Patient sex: M
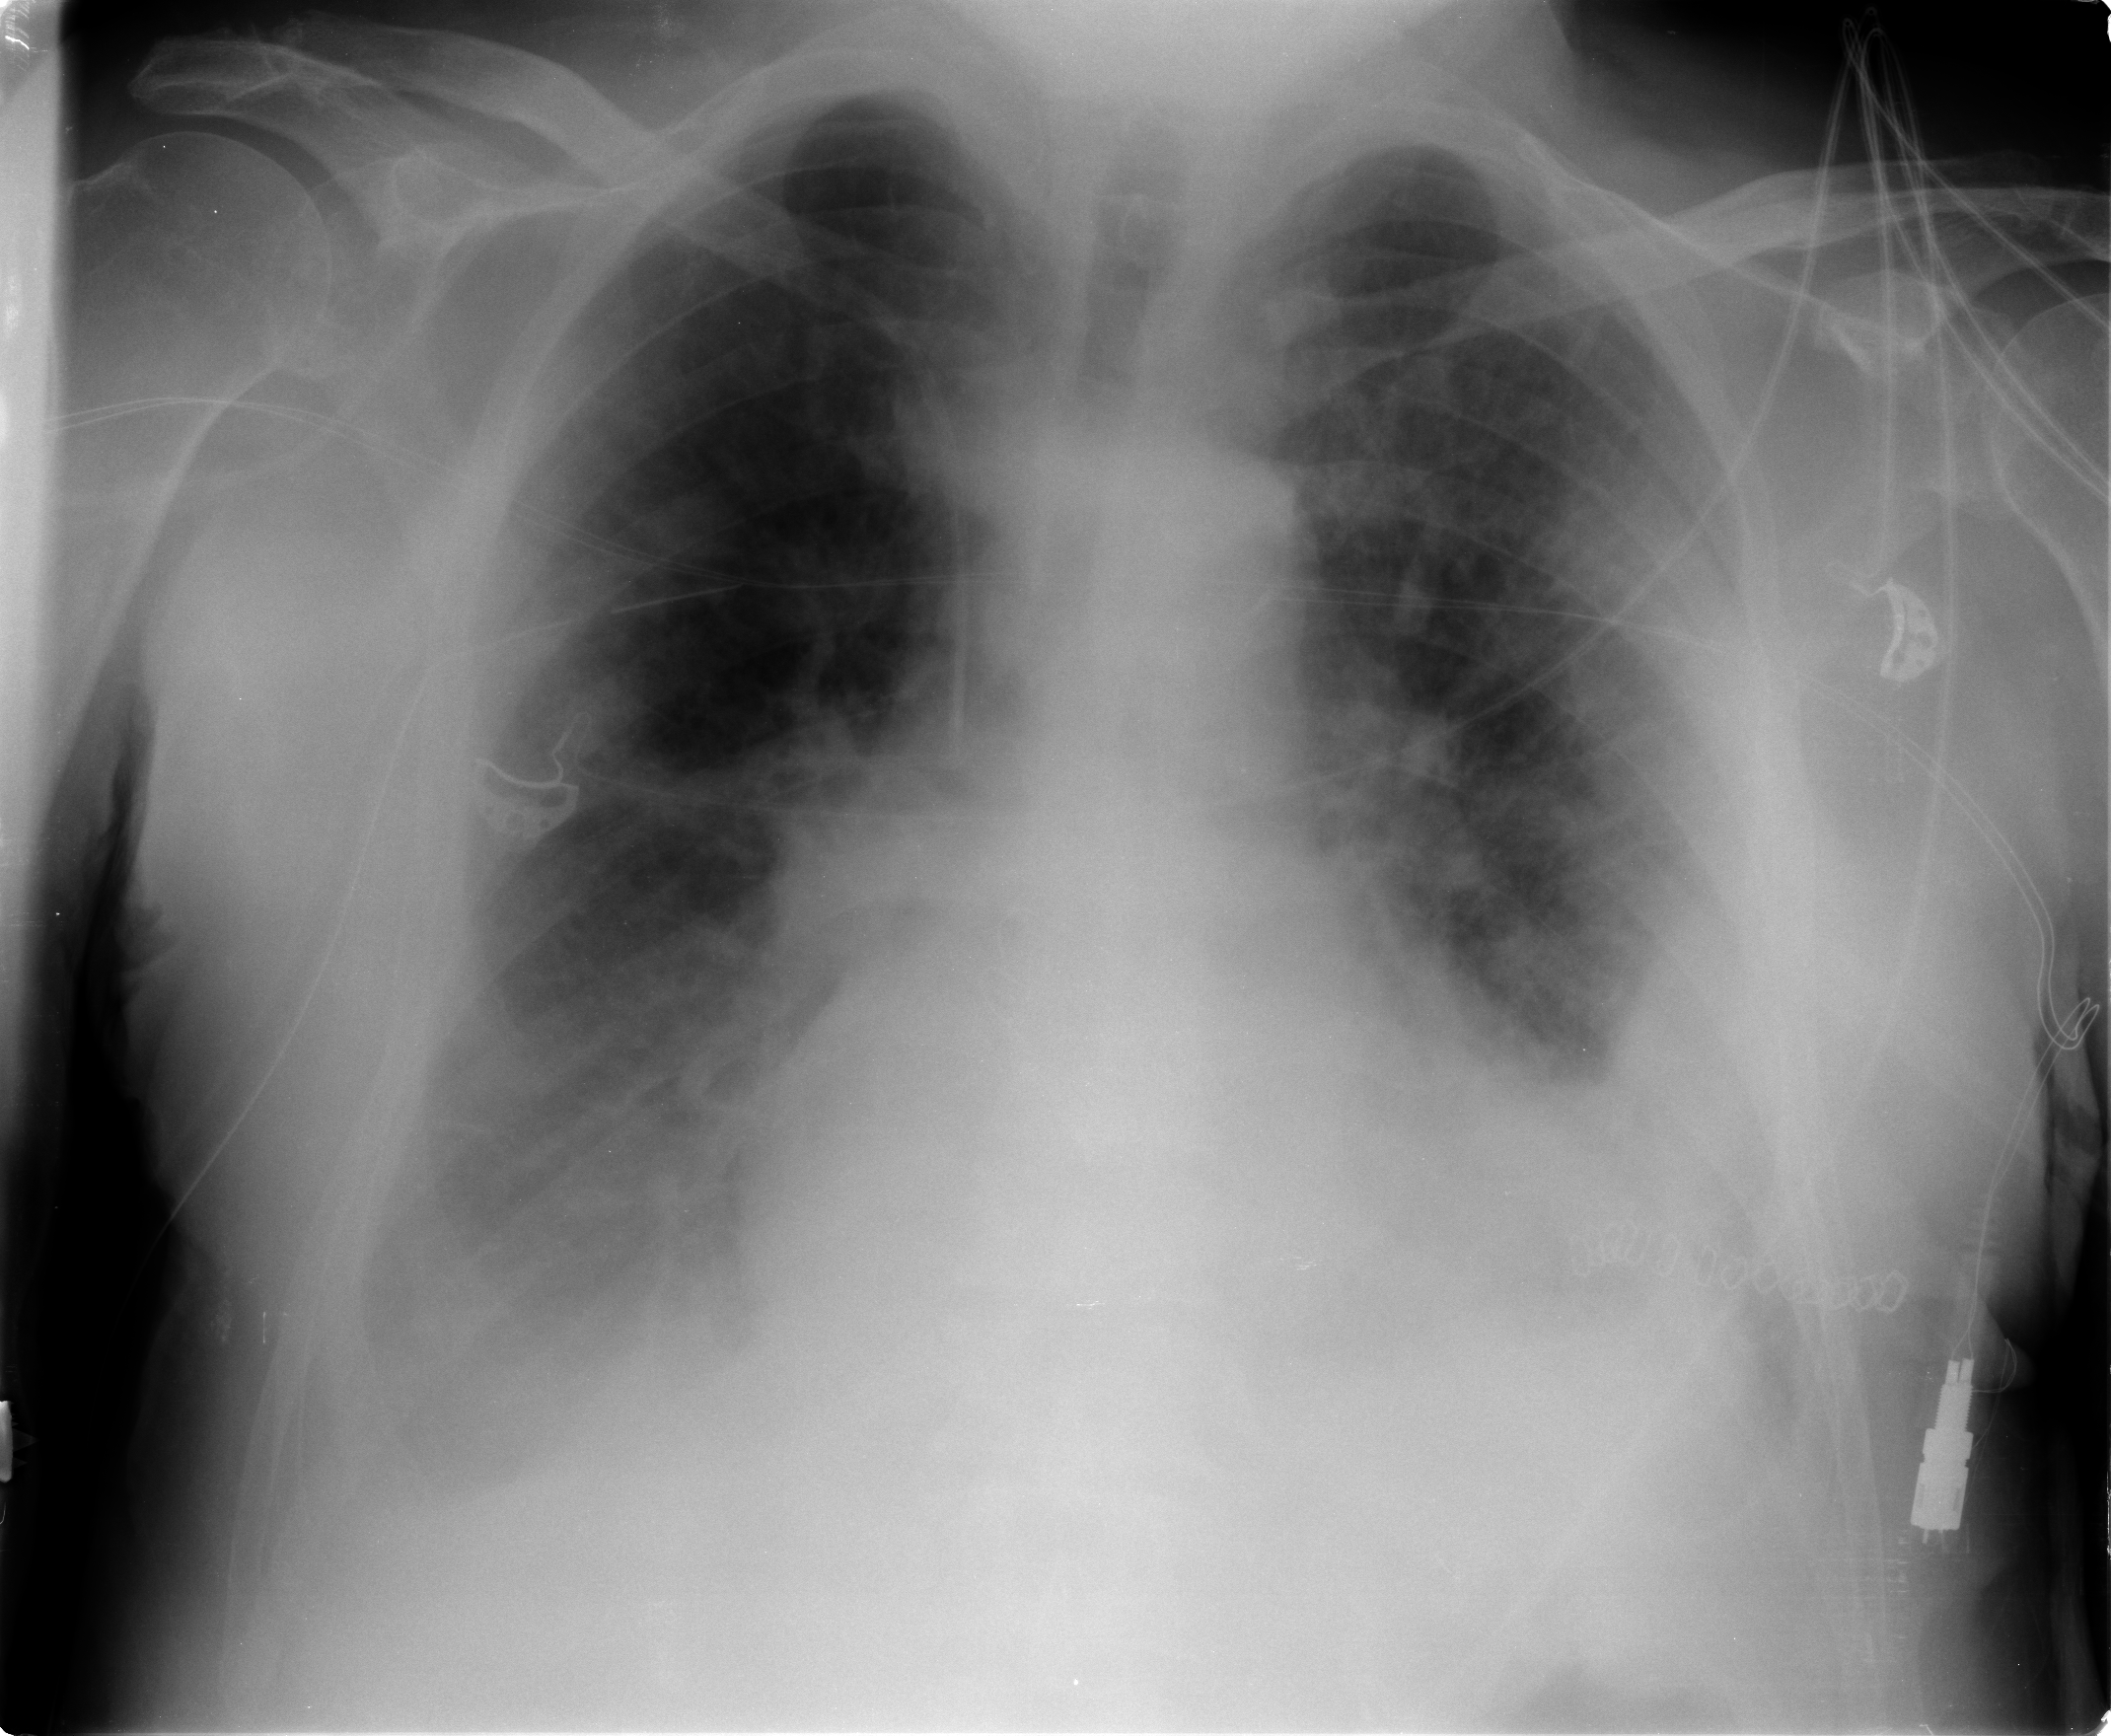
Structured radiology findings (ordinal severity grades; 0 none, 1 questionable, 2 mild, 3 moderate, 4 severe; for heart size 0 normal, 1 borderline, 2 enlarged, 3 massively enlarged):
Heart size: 2
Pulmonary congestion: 3
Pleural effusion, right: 3
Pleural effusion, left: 3
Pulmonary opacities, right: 3
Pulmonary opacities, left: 2
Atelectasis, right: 3
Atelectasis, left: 3